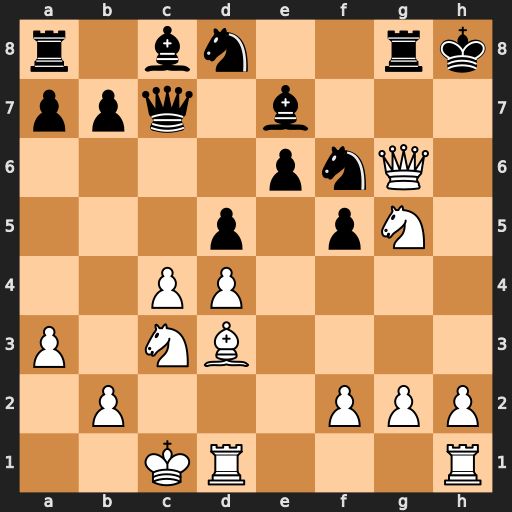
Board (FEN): r1bn2rk/ppq1b3/4pnQ1/3p1pN1/2PP4/P1NB4/1P3PPP/2KR3R
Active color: w
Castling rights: -
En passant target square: -
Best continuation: Qh6+ Nh7 Qxh7#